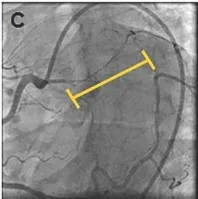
Coronary Angiogram. (C,D) Yellow line denotes LAD myocardial bridge with spontaneous vasospasm and vasospasm of distal RCA.
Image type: radiology (x_ray)